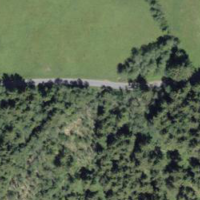
EUNIS habitat code: 23
Species observed at this site:
Dactylorhiza majalis
Cyaniris semiargus